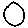
Label: circle